Interaction volume radius: 5 \u00c5
Interaction volume height: 20 \u00c5
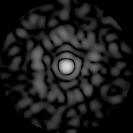
Disorder parameter: 0.8516